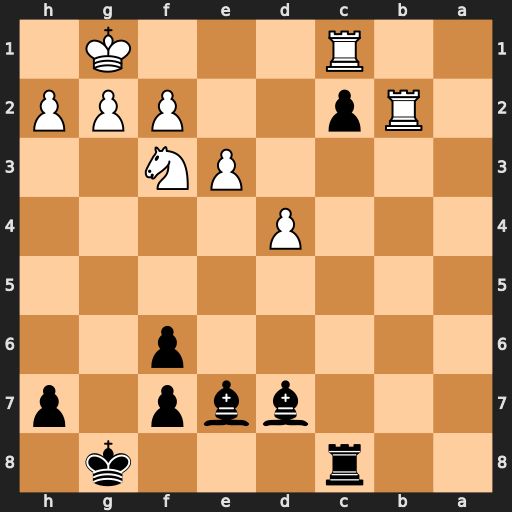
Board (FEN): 2r3k1/3bbp1p/5p2/8/3P4/4PN2/1Rp2PPP/2R3K1
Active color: b
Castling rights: -
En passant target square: -
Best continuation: Ba3 Rbxc2 Bxc1 Rxc8+ Bxc8